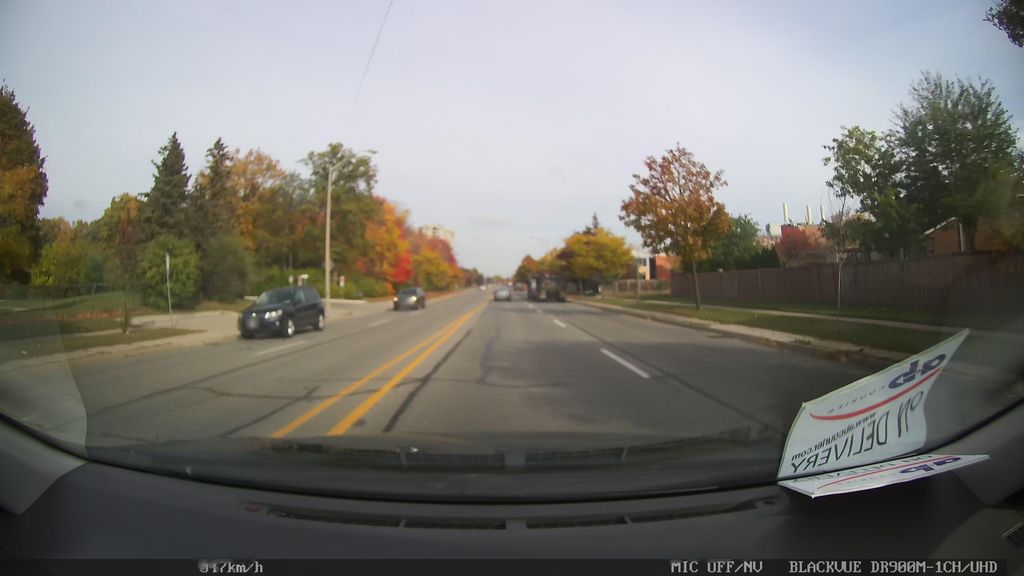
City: toronto